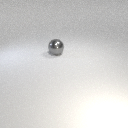
large gray metal sphere